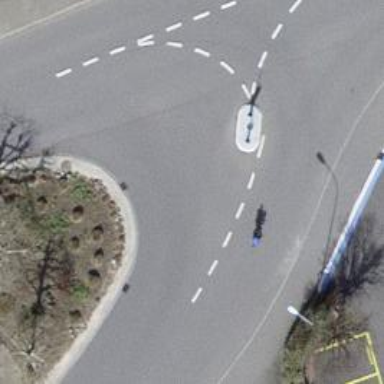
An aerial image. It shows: Traffic calming island.